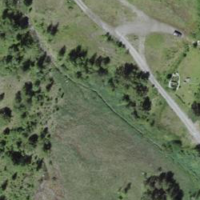
EUNIS habitat code: 23
Species observed at this site:
Cyaniris semiargus
Lysandra coridon